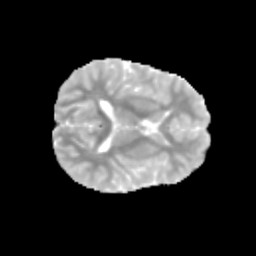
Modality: MD
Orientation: axial
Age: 9
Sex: male
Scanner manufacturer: siemens
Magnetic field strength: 3 T
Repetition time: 3.8 s
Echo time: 0.07 s